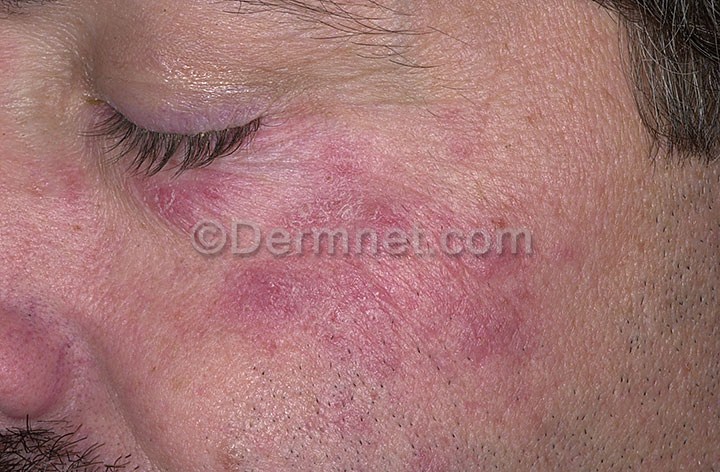
Disease: Acne and Rosacea Photos